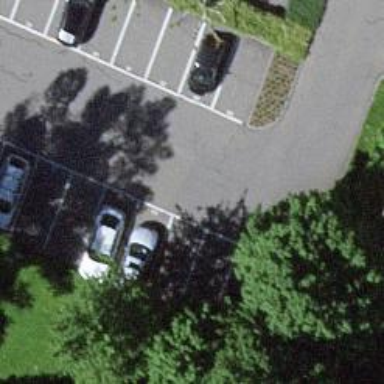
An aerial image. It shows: Parking aisle designated as service road.